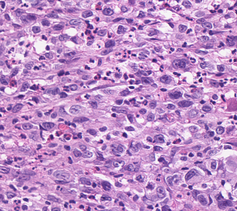
Tumor epithelial tissue: yes
Tumor-associated stroma tissue: no
Normal tissue: no